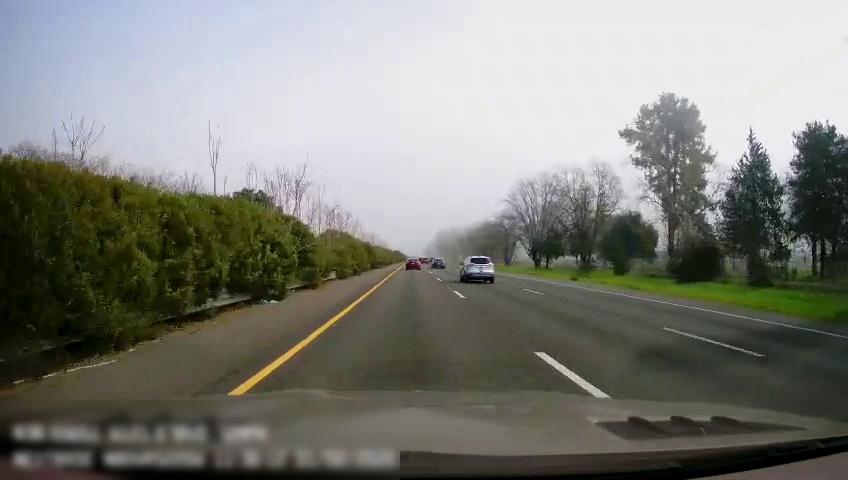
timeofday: Day
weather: Sunny
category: Drivable Space
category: Vehicles | Car
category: Vehicles | SUV
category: Vehicles | Car
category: Lanes | Current Lane
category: Lanes | Current Lane
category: Lanes | Alternate Lane
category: Lanes | Alternate Lane